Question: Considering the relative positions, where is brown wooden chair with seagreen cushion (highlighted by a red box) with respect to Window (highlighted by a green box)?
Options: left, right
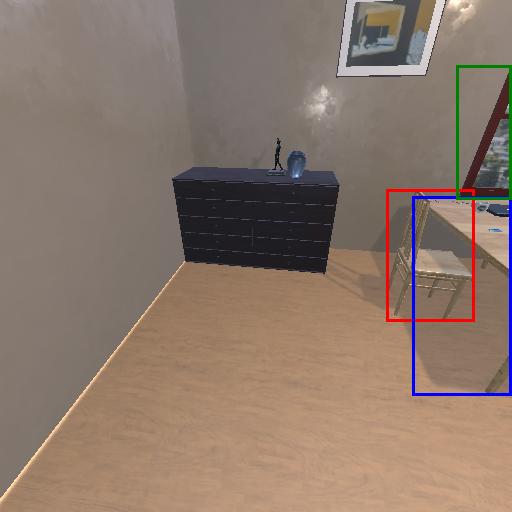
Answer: left